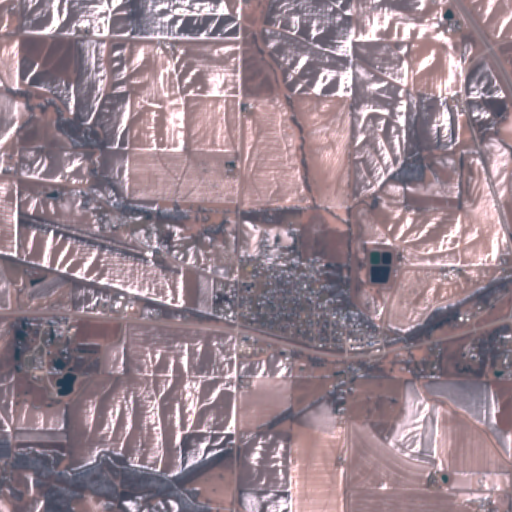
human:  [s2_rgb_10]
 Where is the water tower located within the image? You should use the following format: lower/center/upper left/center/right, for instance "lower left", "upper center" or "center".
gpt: The water tower is located in the center of the image.
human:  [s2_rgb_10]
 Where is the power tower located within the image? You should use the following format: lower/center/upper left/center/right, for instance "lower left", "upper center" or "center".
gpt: There is no power tower in the image.